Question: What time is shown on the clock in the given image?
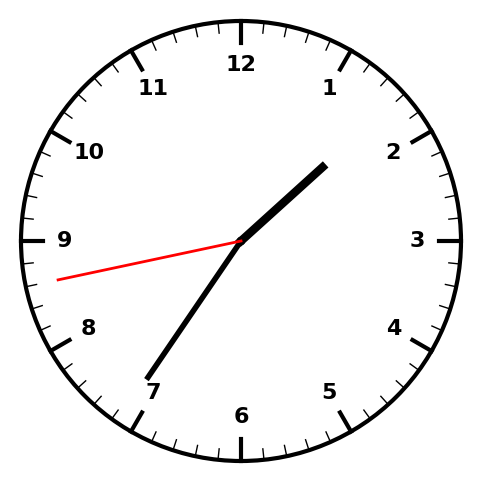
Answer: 01:35:43